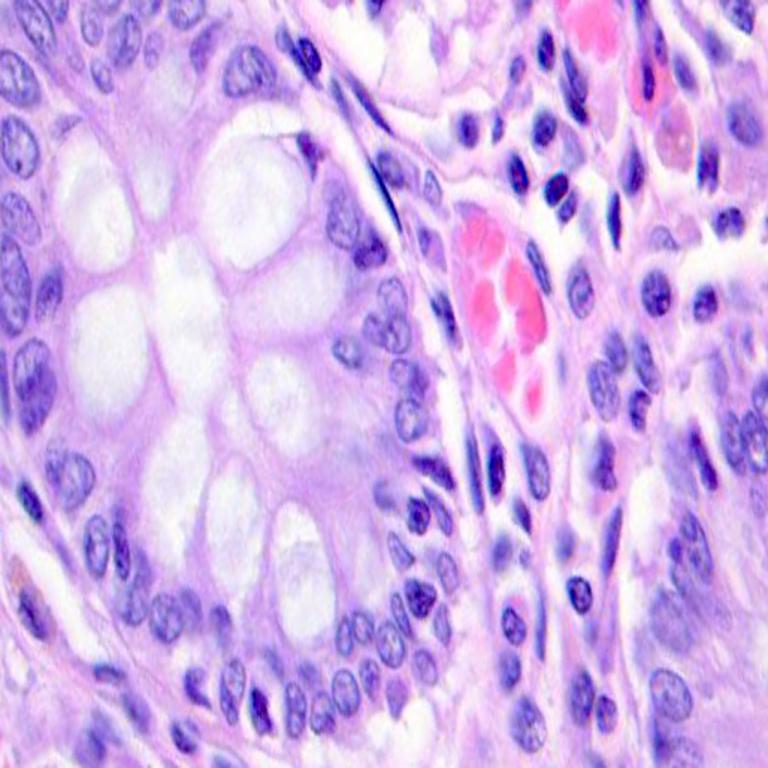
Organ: colon
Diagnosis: benign